Question: I have a form where I can subscribe users to newsletters which looks like this:

And the code for it is this:
'''
<?php
$i = 0;
while($objResult1 = mysql_fetch_array($objQuery1))
{
$i++;
?>
<tr>
<td><div align="center"><?=$objResult1["ID"];?><input type="hidden" name="mailid[]" value="<?=$objResult1["ID"];?>"> </div></td>
<td><div align="center"><?=$objResult1["Titel"];?> </div></td>
<td><div align="center"><input type="checkbox" name="sub[]" value="10"> </div></td>
<td><div align="center"><input type="checkbox" name="sub[]" value="90"> </div></td>
</tr>
<?php
}
?>
'''
The $objQuery1:
'''
$strSQL1 = "SELECT ID, Titel FROM Mail";
$objQuery1 = mysql_query($strSQL1);
'''
This form works just fine like this, the problem is that I wanted to change the input to radio. For this I edited it to the following:
'''
<?php
$i = 0;
while($objResult1 = mysql_fetch_array($objQuery1))
{
$i++;
?>
<?php for ($i = 0; $objResult1 = mysql_fetch_array($objQuery1); $i++) : ?>
<tr>
<td><div align="center"><?=$objResult1["ID"];?><input type="hidden" name="mailid[]" value="<?=$objResult1["ID"];?>"> </div></td>
<td><div align="center"><?=$objResult1["Titel"];?> </div></td>
<td><div align="center"><input type="radio" name="sub[<?php echo $i; ?>]" value="10"> </div></td>
<td><div align="center"><input type="radio" name="sub[<?php echo $i; ?>]" value="90"> </div></td>
</tr>
<?php endfor; ?>
<?php
}
?>
'''
The problem with this is that now the first row with the ID 1 is no longer displayed. Does anyone know what went wrong?^^ It probably is a quite simple solution but I can't seem to find it. Any help would be great!
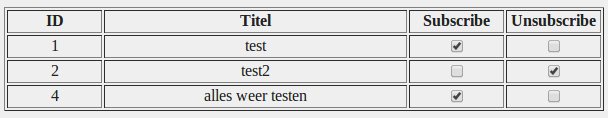
Answer: You nested two loops: while and for. Both seem to do the same work (ie: fetching rows from result set). So basically your first 'while' "consume" your first row. You should get rid of it.